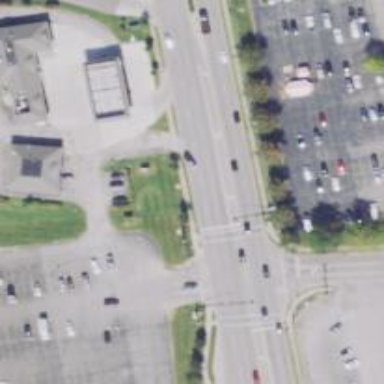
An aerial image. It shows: Uncontrolled road crossing.